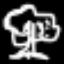
Label: palm tree